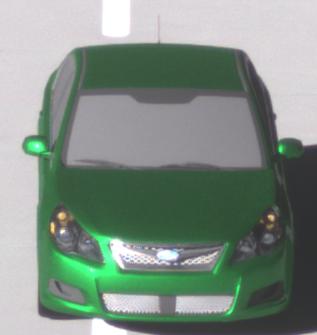
Make: Subaru
Model: Legacy 2.0R
Detailed model: Legacy (IV) Limousine
Model produced from: 2007/09
Model produced until: 2008/10
Doors: 4
Color: green
Road condition: dry road
Daytime: morning or afternoon
Contrast: high contrast